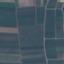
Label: PermanentCrop